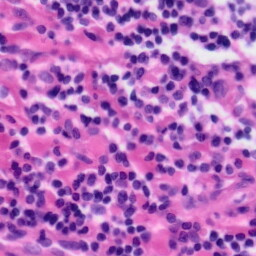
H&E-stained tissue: Tonsil